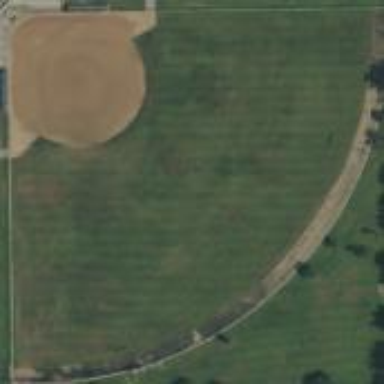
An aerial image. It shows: Baseball pitch for leisure land.